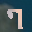
Label: 7